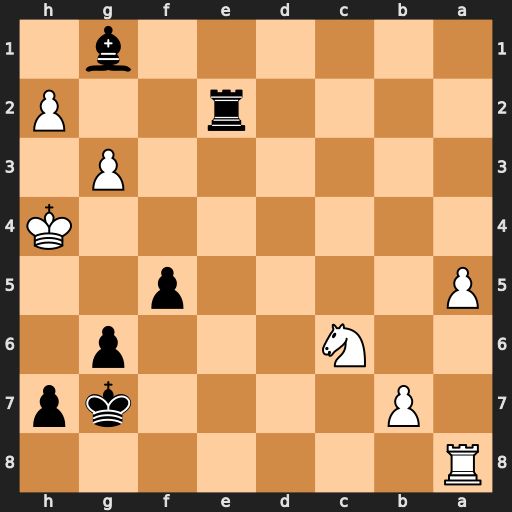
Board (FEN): R7/1P4kp/2N3p1/P4p2/7K/6P1/4r2P/6b1
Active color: b
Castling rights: -
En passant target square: -
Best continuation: Rxh2+ Kg5 Be3#